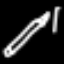
Label: pencil